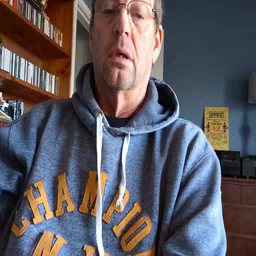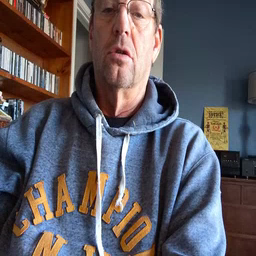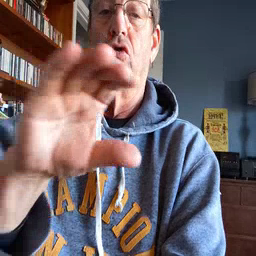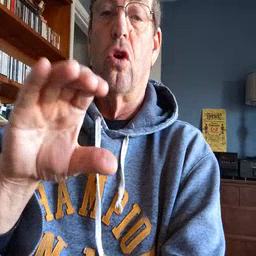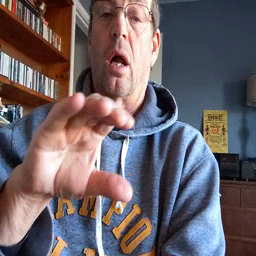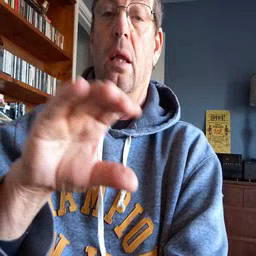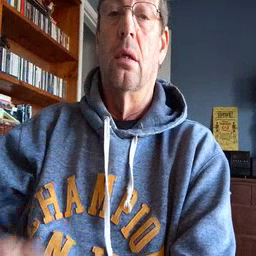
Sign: chocolate